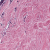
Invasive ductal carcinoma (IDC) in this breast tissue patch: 0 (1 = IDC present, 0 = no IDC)